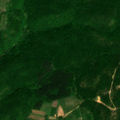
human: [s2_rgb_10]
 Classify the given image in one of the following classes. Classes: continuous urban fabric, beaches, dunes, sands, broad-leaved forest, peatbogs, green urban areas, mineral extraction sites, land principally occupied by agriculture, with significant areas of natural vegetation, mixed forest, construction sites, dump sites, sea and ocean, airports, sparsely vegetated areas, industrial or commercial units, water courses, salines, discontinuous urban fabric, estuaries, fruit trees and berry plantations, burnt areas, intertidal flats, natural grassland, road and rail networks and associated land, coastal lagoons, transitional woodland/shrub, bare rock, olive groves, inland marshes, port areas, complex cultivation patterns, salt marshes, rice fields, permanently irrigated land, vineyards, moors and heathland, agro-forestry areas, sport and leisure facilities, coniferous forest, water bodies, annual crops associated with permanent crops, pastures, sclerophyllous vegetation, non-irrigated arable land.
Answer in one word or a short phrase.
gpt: complex cultivation patterns, broad-leaved forest